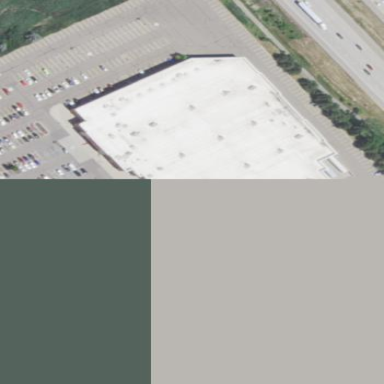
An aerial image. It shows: Department store building.